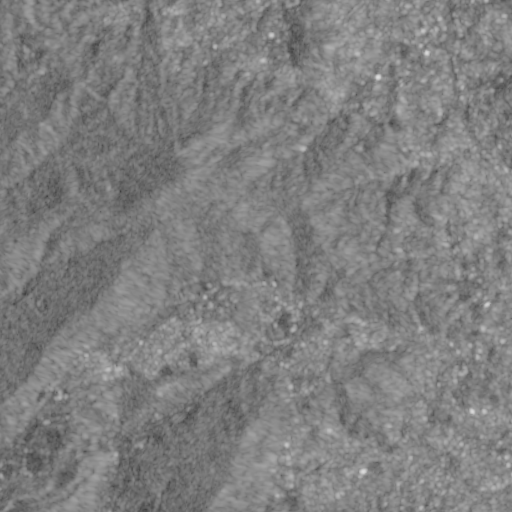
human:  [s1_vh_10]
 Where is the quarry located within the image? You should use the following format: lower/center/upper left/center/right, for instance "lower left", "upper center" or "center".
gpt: The quarry is located in the lower left of the image.
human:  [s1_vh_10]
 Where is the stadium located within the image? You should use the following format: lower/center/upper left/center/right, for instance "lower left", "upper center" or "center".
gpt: The stadium is located in the lower left of the image.
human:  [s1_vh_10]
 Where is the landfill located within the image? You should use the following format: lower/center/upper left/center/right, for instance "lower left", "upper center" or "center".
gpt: There is no landfill in the image.

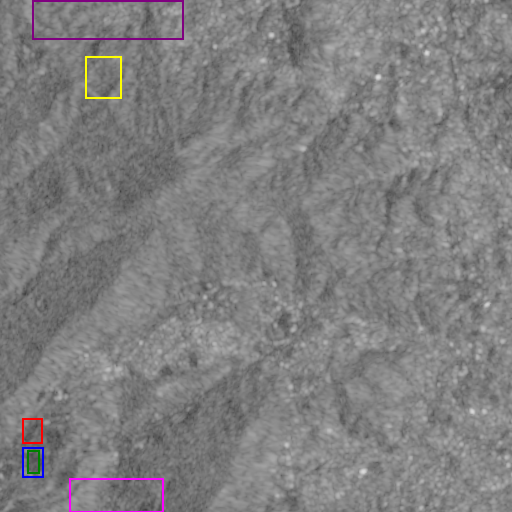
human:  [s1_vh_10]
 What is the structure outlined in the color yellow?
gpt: The structure outlined in yellow is a park.
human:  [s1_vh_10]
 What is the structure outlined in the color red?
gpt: The structure outlined in red is a parking lot.
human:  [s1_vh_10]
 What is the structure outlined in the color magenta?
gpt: The structure outlined in magenta is a quarry.
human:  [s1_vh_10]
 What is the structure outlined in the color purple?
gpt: The structure outlined in purple is a solar farm.
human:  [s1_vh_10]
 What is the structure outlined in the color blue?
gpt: The structure outlined in blue is a stadium.
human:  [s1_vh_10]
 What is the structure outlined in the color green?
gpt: The structure outlined in green is a track.
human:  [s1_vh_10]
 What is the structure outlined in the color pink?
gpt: There is no pink outline.